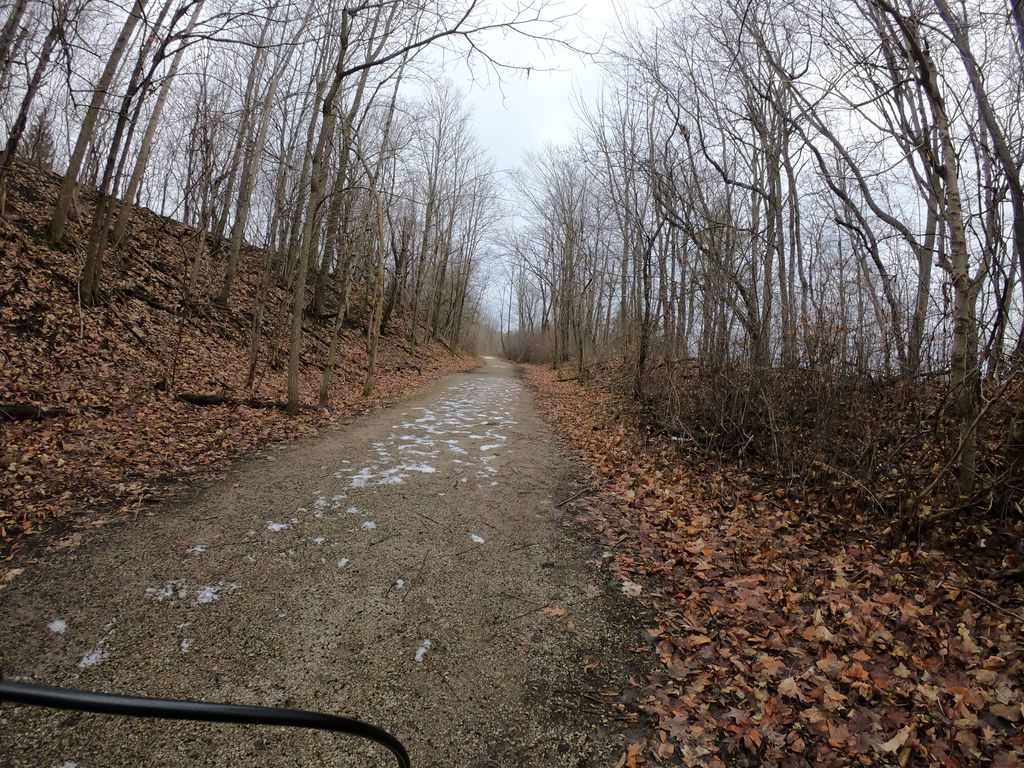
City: kitchener-waterloo